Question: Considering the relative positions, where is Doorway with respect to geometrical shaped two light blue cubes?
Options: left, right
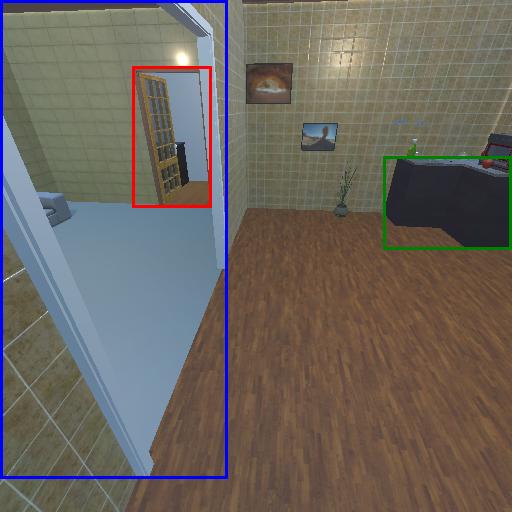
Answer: left